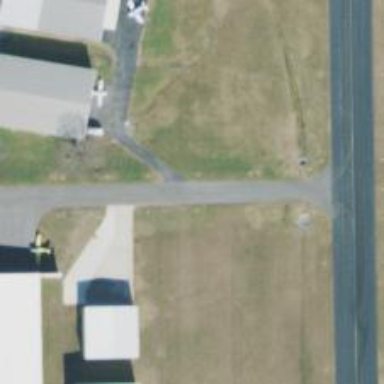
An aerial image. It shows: Image of taxiway at airport.